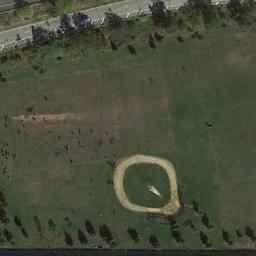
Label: baseball_diamond